Question: I am currently working on an AI for playing the game Dots (<URL>. So, for example, the four red dots in the top left form a single group, as do the three yellow dots on the top right.
I need to calculate every possible path through one of these groups. Can anyone think of a good algorithm? How could I avoid creating duplicate paths?
I've heard that a slightly modified DFS would be good in this situation. However, the paths are allowed to cross at nodes, but cannot reuse edges. How can I modify DFS accordingly?

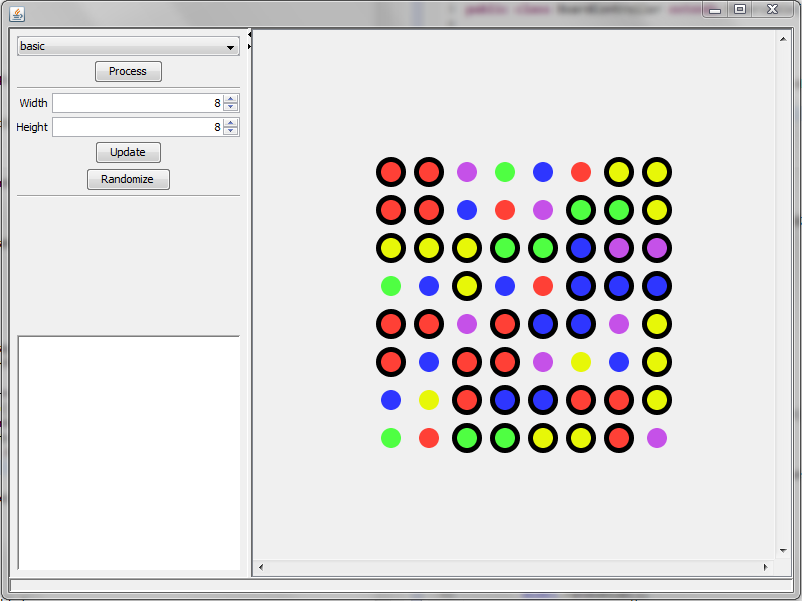
Answer: Here's some pseudo code to get you started. It's how I would probably do it. Using edges instead of nodes solves the situation with crossing paths neatly, but retrieving edges is more difficult than nodes. You need to map the edge indexes to the node indexes.
You will get every path two times, since a path can be traversed from two directions.
If the dot groups grow large, consider pruning the least interesting paths. The memory requirement grows exponentially as 4^n where n is the number of dots in the group. I can't think of a good way to add incomplete paths without allowing for duplicates, but perhaps you're not interested in paths ending early?
'''
private LinkedList<Edge> recurse(LinkedList<Edge> path) {
Edge last = path.getLast();
Edge right = <get Edge to the right of last>;
Edge bottom = <get Edge below last>;
Edge left = <get Edge to the left of last>;
Edge top = <get Edge above last>;
if( right && !path.contains(right) ) {
LinkedList<Edge> ps = path.clone(); // NOTE: check if the built-in clone() function does a shallow copy
ps.addLast( right );
paths.add( recurse(ps) );
}
if( bottom && !path.contains(bottom) ) {
...
}
if( left && !path.contains(left) ) {
...
}
if( top && !path.contains(top) ) {
...
}
return path;
}
'''